Pattern: Origin
Description: The samples to add pattern.
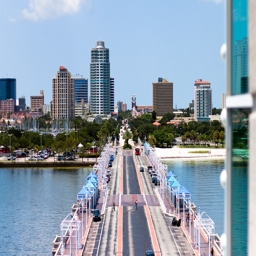